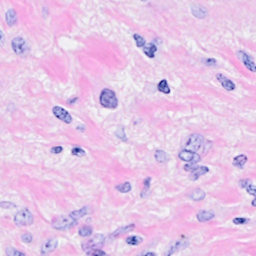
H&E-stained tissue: Breast